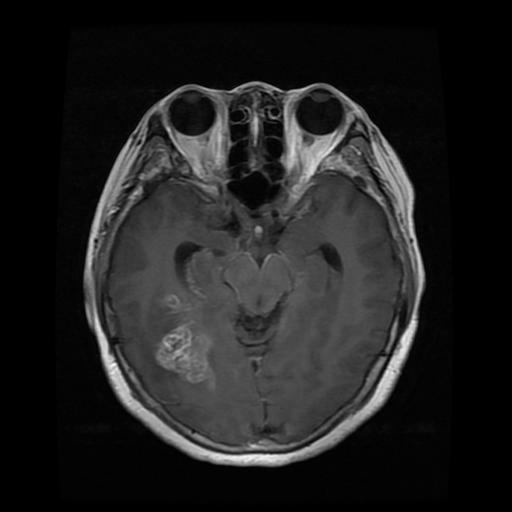
Label: glioma